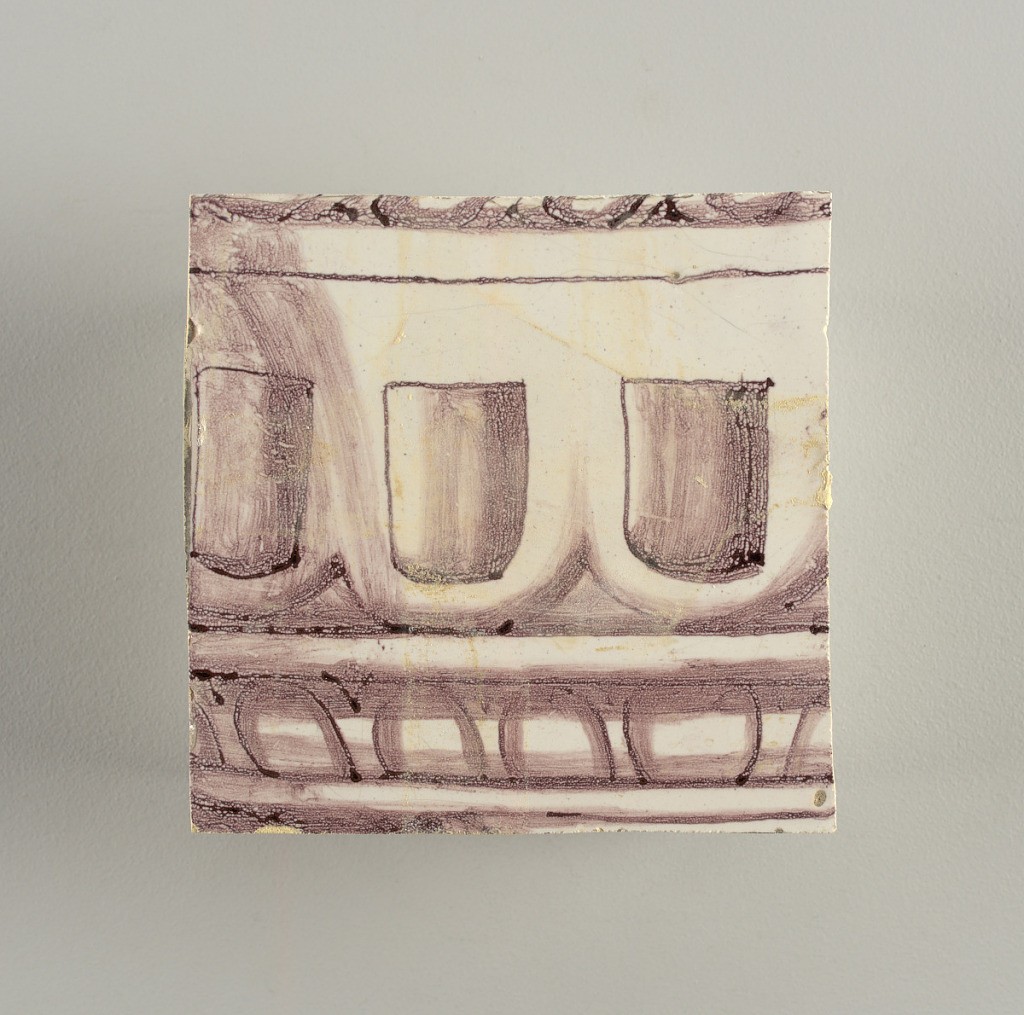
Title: Wall facing
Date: ca. 1725
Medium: Tin-glazed earthenware, underglaze
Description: Horizontal rectangle.  Thirty-seven tiles wide and twenty-one high with opening for door or window nineteen and one-half tiles high and twelve wide.  To left and right of opening, centered canopy above. Left, woman representing Hope, right, a sculputure urn.  Centered above opening, a mascaron.  Arabesque design of foliage.